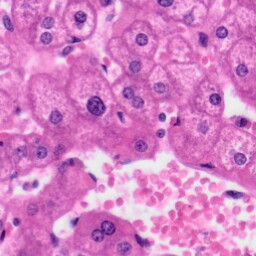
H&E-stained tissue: Liver